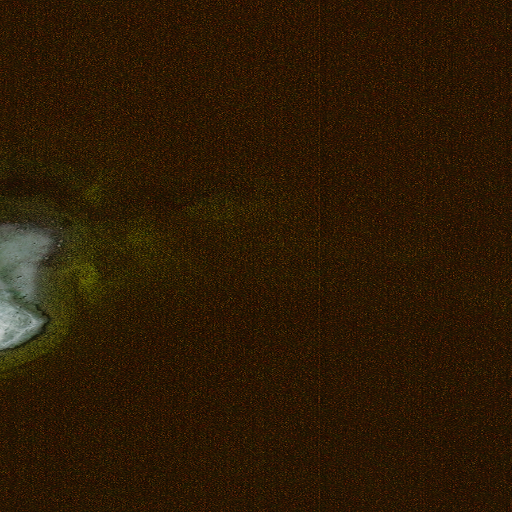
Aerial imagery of island in Alaska named Geikie Rock containing only unknown